This grayscale texture is a bearing vibration snapshot reshaped row-by-row into a square image. What is the most likely bearing condition (normal, inner_race, outer_race, ball)?
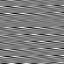
Answer: outer_race